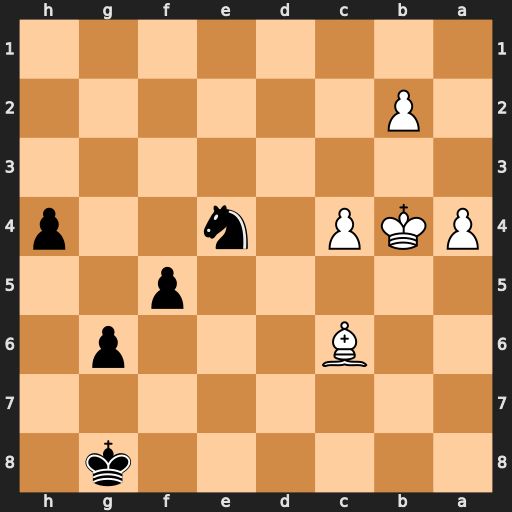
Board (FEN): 6k1/8/2B3p1/5p2/PKP1n2p/8/1P6/8
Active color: b
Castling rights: -
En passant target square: -
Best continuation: h3 a5 h2 a6 h1=Q a7 Qe1+ Kb5 Nd6+